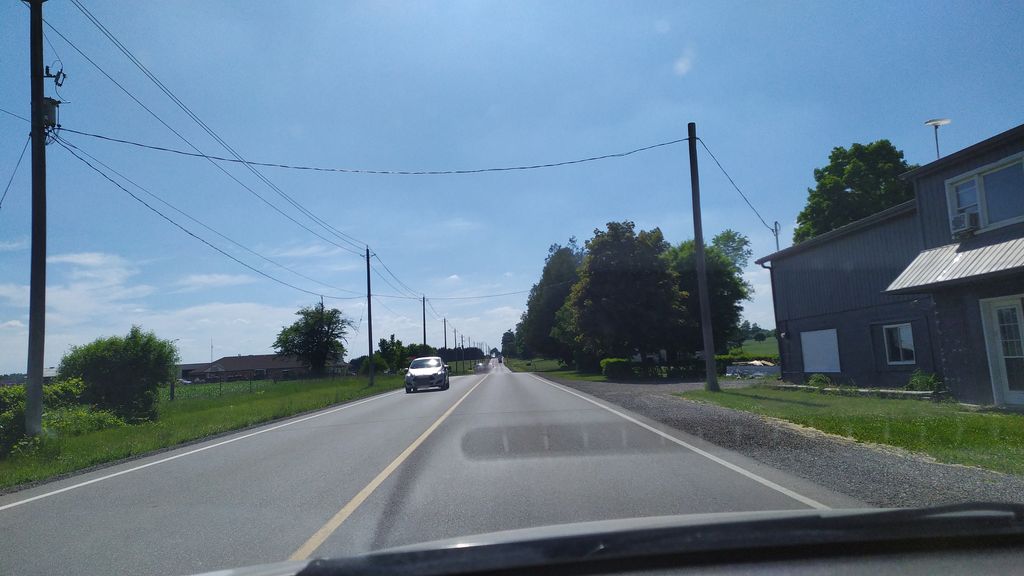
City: kitchener-waterloo